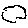
Label: cloud